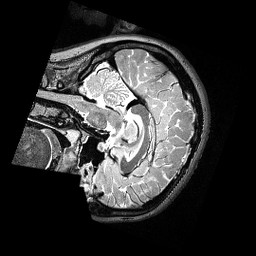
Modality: T2w
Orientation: sagittal
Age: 14
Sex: female
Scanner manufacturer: siemens
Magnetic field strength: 3 T
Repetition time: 3.2 s
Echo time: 0.479 s